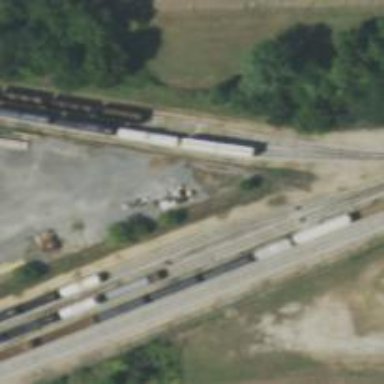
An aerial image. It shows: Railway siding for service.